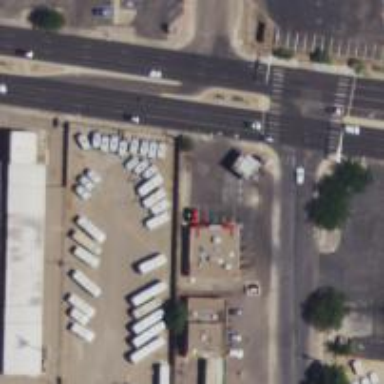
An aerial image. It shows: Convenience shop.